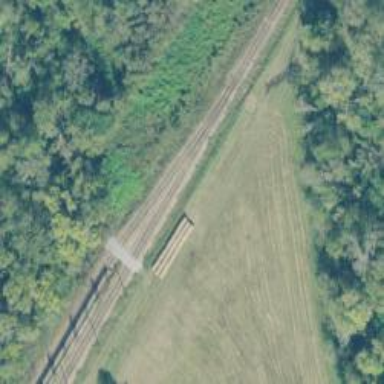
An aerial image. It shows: Disused railway spur.